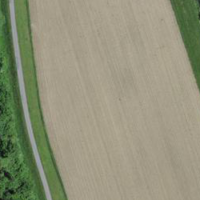
EUNIS habitat code: 52
Species observed at this site:
Buteo buteo